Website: walmart
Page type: account-selection
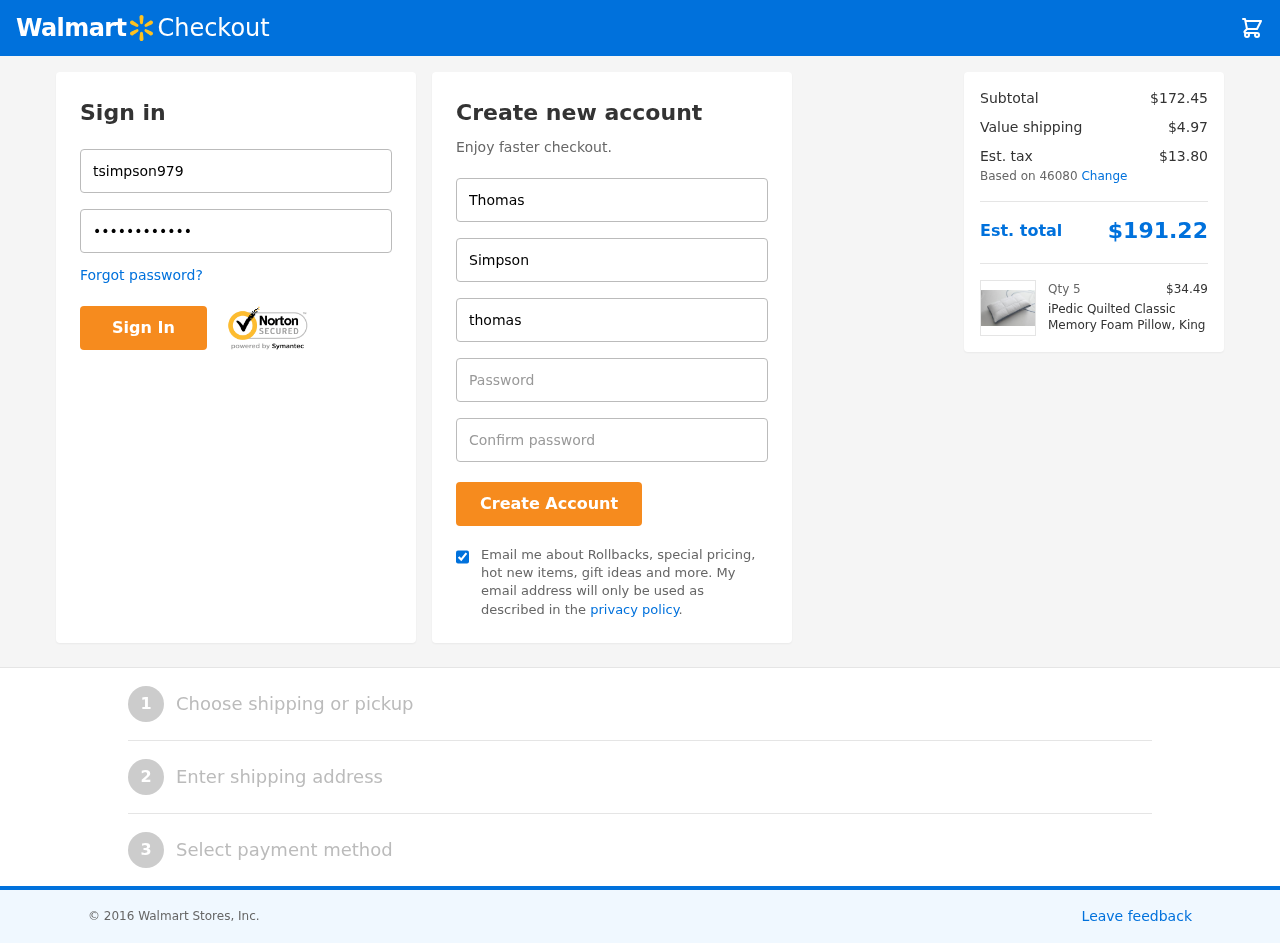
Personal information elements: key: PII_EMAIL
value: thomassimpson@yahoo.com
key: PII_FIRSTNAME
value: Thomas
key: PII_LASTNAME
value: Simpson
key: PII_LOGIN_USERNAME
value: tsimpson979
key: PII_POSTCODE
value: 46080
Product elements: key: PRODUCT1_NAME
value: iPedic Quilted Classic Memory Foam Pillow, King
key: PRODUCT1_PRICE
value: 34.49
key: PRODUCT1_QUANTITY
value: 5
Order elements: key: ORDER_SUBTOTAL
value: $172.45
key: ORDER_SHIPPING_COST
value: $4.97
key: ORDER_TAX
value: $13.80
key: ORDER_TOTAL
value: $191.22